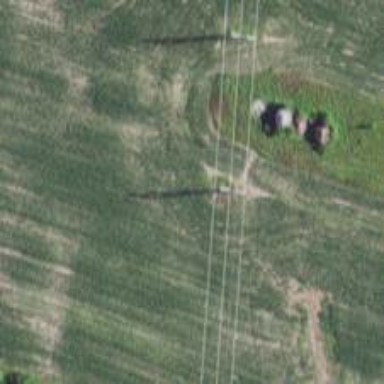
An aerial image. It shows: H-frame power tower with distinctive design.